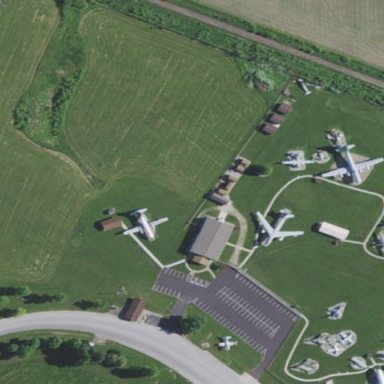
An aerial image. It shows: Aviation museum.